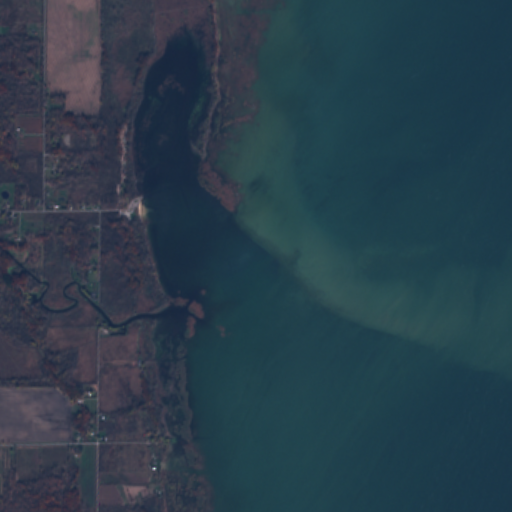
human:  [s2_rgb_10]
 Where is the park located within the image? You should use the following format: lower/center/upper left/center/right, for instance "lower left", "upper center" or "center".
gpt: The park is located in the center left of the image.
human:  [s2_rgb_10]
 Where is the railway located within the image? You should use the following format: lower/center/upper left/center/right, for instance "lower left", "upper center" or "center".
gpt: The railway is located in the upper left of the image.
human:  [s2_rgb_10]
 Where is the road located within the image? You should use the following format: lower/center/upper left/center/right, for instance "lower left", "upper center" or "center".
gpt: The road is located in the left of the image.
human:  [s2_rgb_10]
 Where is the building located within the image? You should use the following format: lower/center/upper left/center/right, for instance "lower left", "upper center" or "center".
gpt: The building is located in the left of the image.
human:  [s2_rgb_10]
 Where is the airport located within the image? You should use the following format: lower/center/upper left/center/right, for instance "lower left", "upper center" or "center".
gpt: There is no airport in the image.